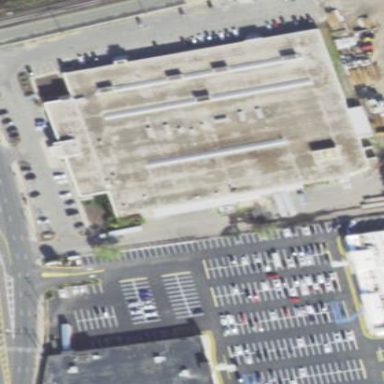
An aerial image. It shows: Retail area.